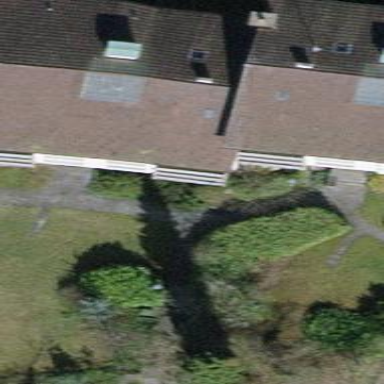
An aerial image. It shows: Gabled roof on building that houses apartments.